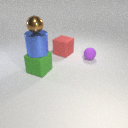
large blue metal cylinder above large green rubber cube